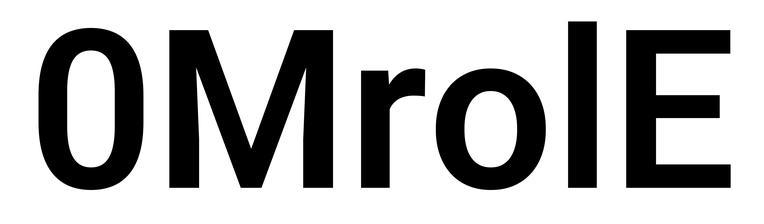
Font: Roboto_SemiBold